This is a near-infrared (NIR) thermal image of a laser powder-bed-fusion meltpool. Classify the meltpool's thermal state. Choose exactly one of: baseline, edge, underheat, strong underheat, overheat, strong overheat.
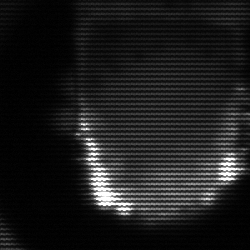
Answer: baseline